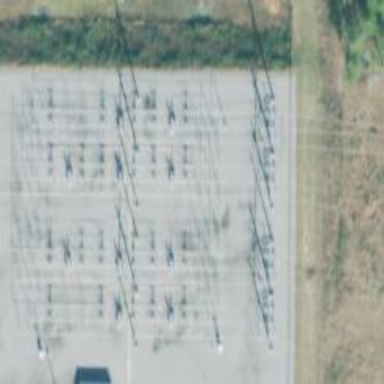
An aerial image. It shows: Switch for power supply.